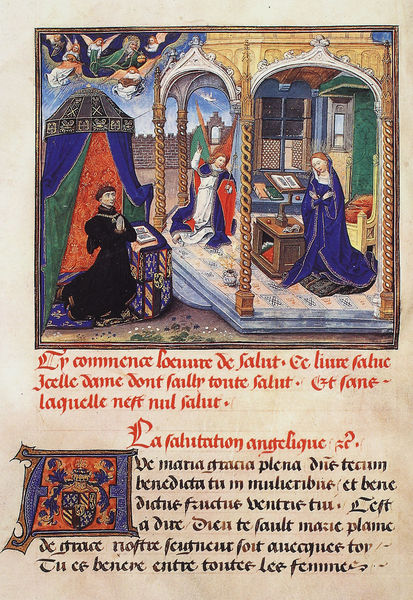
Titel: Traité sur la salutation angélique
Künstler: Willem Vrelant
Institution: Brüssel, Bibliothèque Royale
Schlagwörter: blau, himmel, weiß, grün, fenster, frau, säulen, haus, rot, bibel, bild, gold, engel, schrift, lesen, buch, seite, knien, beten, wappen, mönch, mönche, maria, handschrift, verkündigung, zelt, latein, evangelist